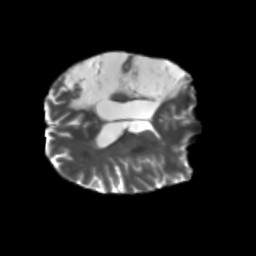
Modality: T2w
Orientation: axial
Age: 49
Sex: male
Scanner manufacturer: siemens
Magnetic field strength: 3 T
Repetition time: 5.25 s
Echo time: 0.08 s